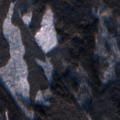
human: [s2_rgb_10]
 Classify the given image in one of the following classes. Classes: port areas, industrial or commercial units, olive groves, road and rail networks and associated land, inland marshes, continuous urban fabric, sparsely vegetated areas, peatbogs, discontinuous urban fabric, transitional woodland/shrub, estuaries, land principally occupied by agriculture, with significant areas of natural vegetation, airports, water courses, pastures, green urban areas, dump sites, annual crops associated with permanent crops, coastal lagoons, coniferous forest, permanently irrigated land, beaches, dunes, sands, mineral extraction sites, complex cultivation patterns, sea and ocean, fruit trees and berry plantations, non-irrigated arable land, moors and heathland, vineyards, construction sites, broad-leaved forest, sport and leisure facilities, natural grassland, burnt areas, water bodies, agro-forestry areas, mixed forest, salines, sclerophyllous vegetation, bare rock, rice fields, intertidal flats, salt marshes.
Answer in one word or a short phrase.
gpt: coniferous forest, transitional woodland/shrub